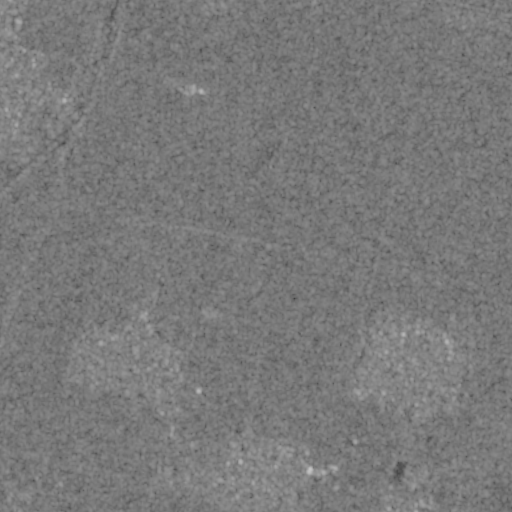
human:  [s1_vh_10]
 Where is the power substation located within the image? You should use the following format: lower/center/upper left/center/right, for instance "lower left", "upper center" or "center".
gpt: The power substation is located in the lower left of the image.
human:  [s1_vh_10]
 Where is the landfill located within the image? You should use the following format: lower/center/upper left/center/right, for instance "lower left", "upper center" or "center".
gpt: There is no landfill in the image.

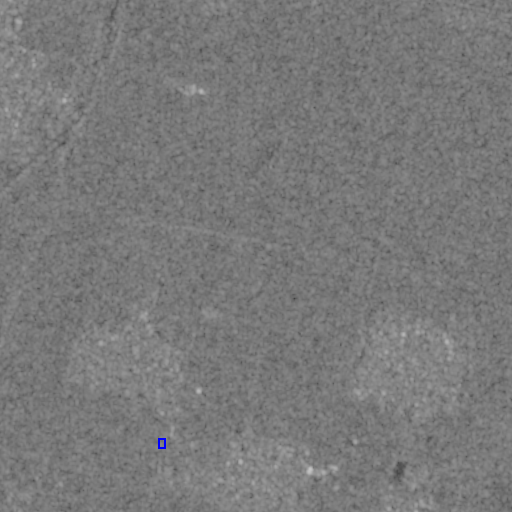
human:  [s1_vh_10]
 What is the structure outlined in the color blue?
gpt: The structure outlined in blue is a power substation.
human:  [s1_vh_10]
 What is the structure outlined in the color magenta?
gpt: There is no magenta outline.